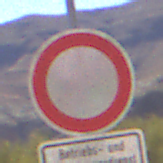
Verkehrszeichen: VerbotFahrzeugeAllerArt
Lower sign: BesondereFahrzeugeUndTransportgueter9
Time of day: Midday
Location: Outdoor (Nature)
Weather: Clear
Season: NotSpecified
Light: Natural